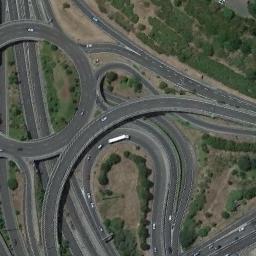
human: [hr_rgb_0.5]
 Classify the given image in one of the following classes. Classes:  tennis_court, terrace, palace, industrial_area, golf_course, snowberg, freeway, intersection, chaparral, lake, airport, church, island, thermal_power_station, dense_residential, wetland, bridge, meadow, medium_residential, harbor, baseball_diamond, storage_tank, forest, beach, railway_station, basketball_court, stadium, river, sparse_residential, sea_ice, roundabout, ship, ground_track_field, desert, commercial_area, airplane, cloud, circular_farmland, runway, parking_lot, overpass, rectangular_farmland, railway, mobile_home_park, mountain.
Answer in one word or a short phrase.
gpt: overpass